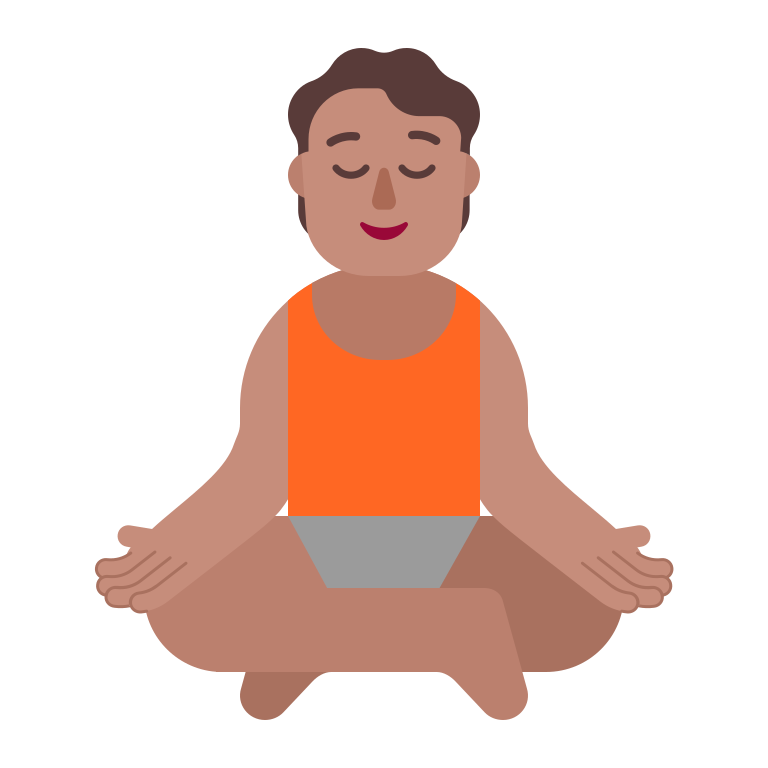
person in lotus position flat